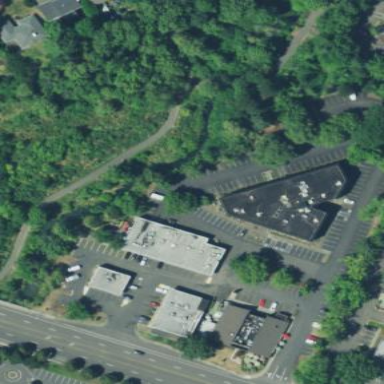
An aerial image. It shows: Retail area.